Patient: sex F, age 60
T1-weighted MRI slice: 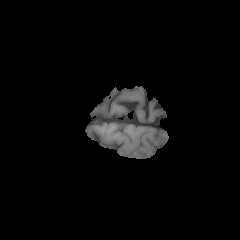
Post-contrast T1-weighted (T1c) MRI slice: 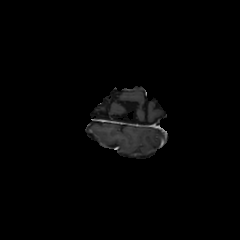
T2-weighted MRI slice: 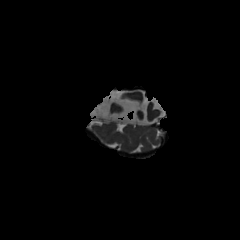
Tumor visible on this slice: no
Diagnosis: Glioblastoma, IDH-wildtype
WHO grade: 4